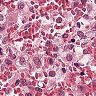
Metastatic tissue present: no